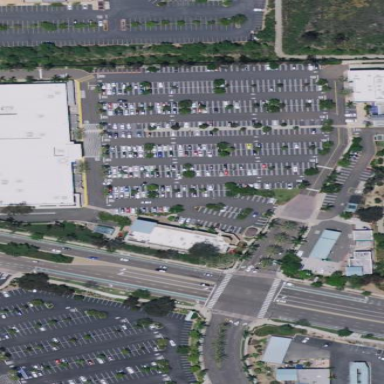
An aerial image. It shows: Retail area.